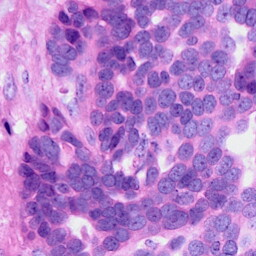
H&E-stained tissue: Ovarian